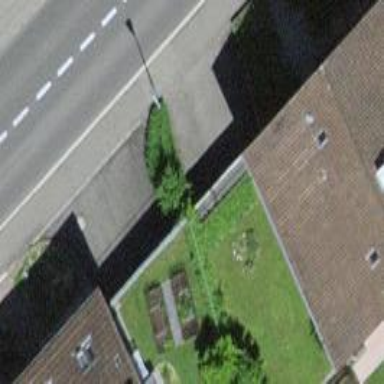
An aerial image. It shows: Garage building.